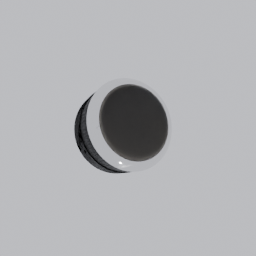
Label: electronics